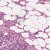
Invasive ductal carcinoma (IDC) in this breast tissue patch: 1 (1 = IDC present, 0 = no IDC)